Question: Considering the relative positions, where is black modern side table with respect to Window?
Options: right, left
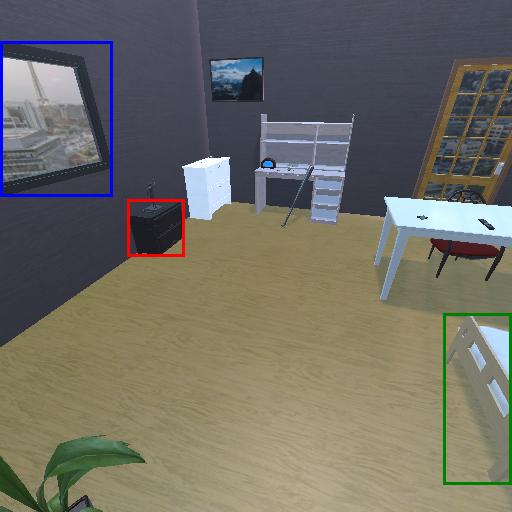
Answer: right